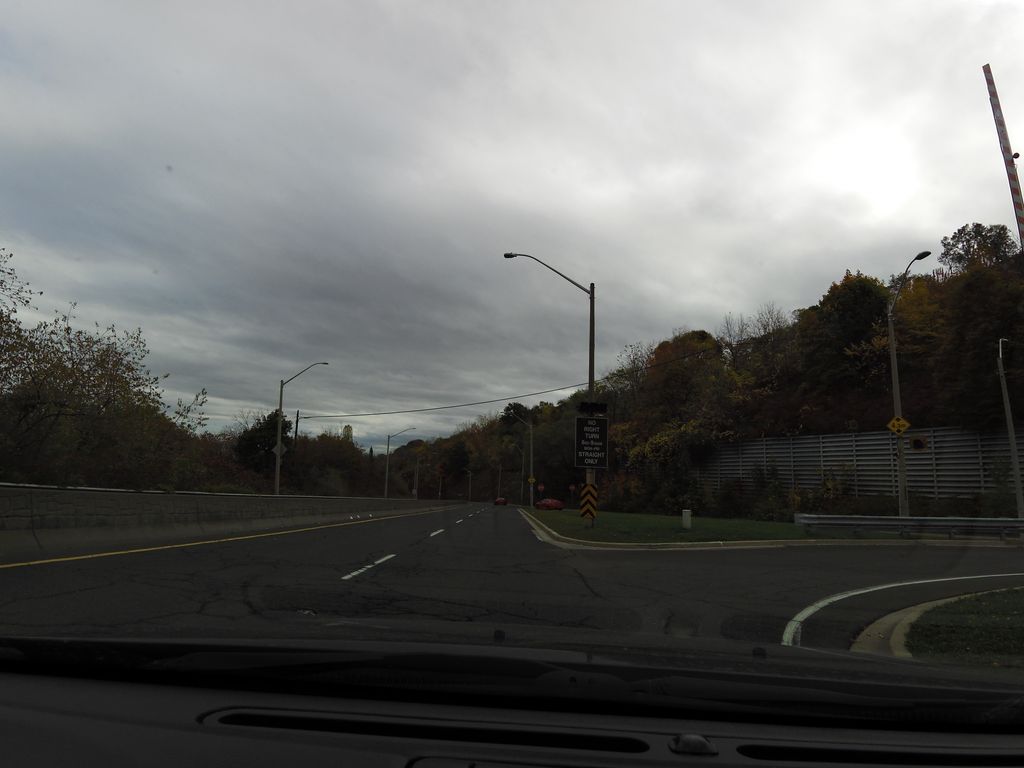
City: hamilton